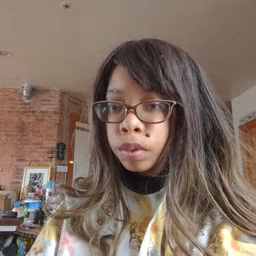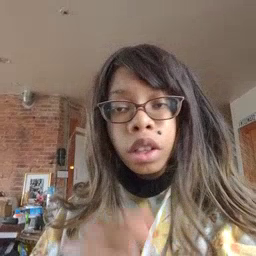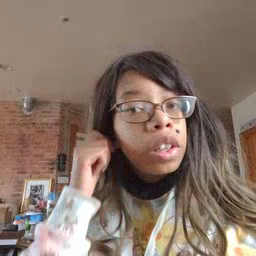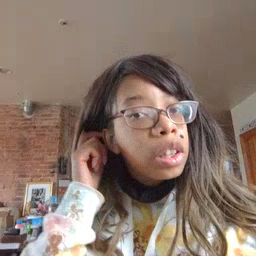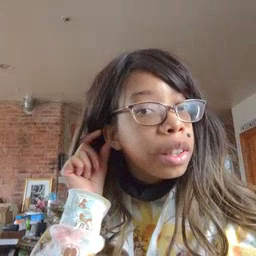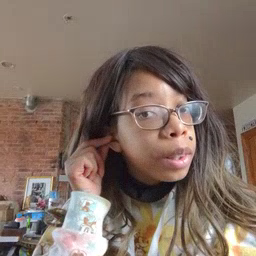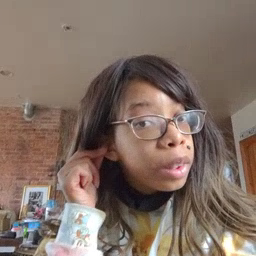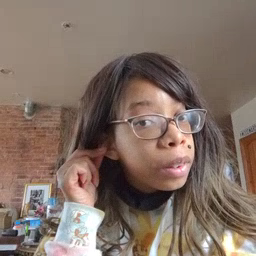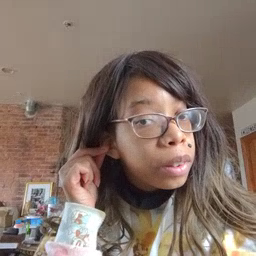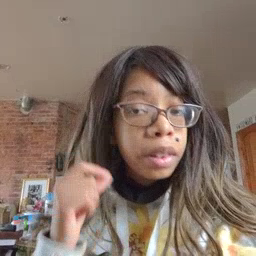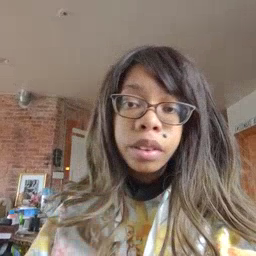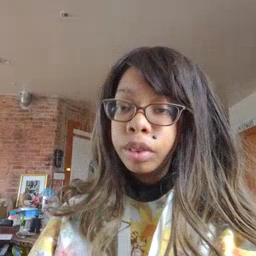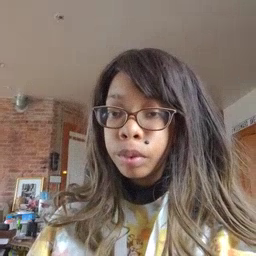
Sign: ear